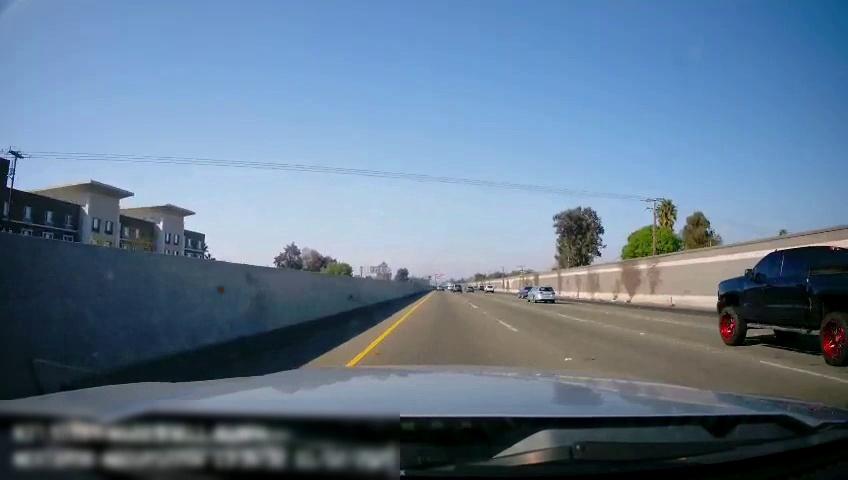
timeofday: Day
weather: Sunny
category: Drivable Space
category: Vehicles | Truck
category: Vehicles | Car
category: Vehicles | Car
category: Lanes | Current Lane
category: Lanes | Current Lane
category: Lanes | Alternate Lane